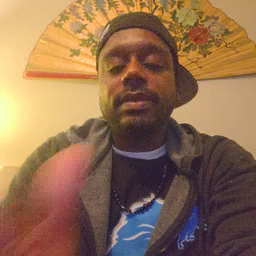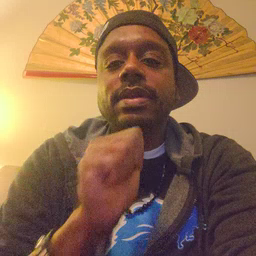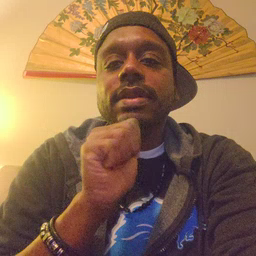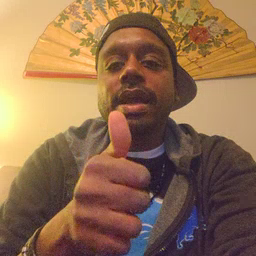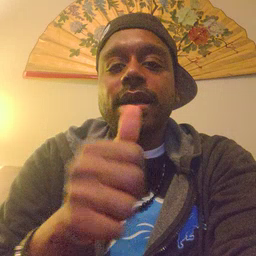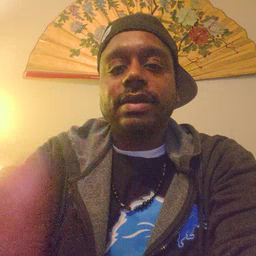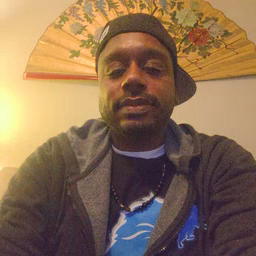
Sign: not